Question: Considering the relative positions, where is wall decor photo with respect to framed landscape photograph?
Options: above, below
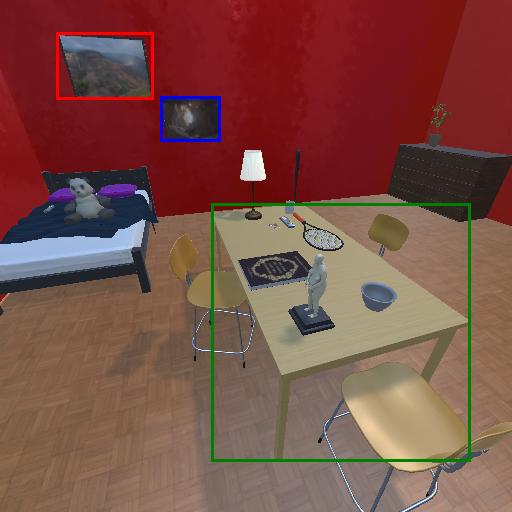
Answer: above